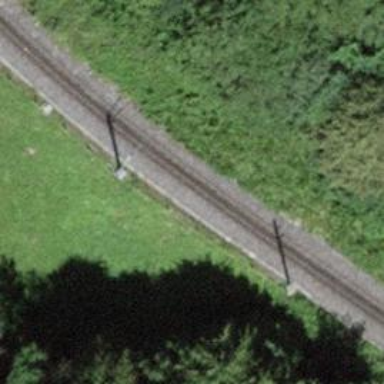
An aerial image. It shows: Narrow-gauge railway track with one electrified contact line.